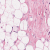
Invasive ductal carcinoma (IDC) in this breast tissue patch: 0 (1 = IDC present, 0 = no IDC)